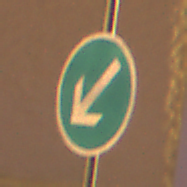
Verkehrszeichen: VorgeschriebeneVorbeifahrtLinks
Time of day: Night
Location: Outdoor (Urban)
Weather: Clear
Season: NotSpecified
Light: Artificial